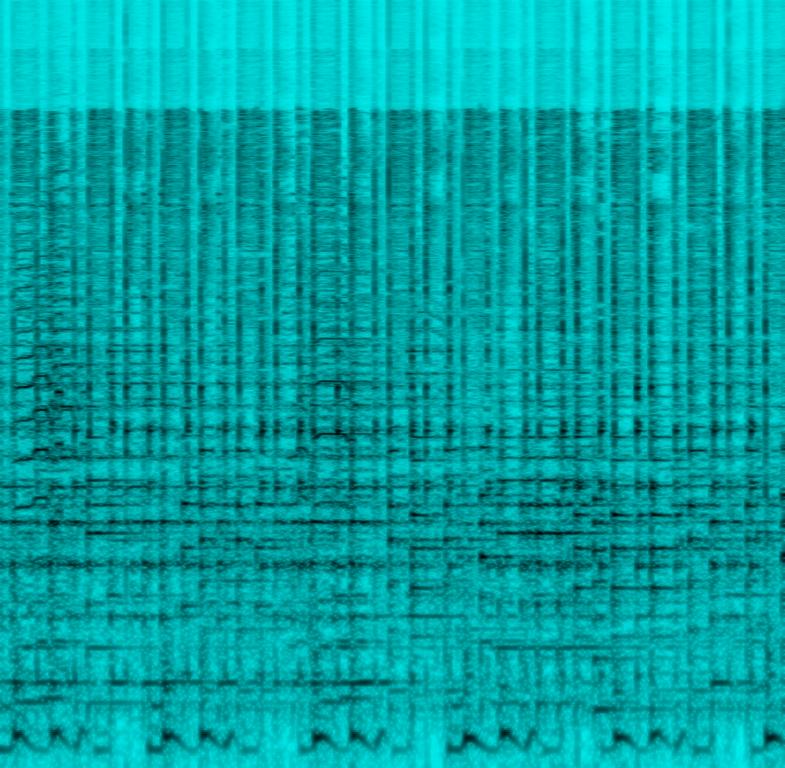
This is a traditional south asian song featuring the use of a pair of tablas for percussion, violins and a sitar. On the sitar, a rapid ascending melody is played in eighth notes. The song is played at a medium tempo and suitable for some energetic dancing.